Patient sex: F
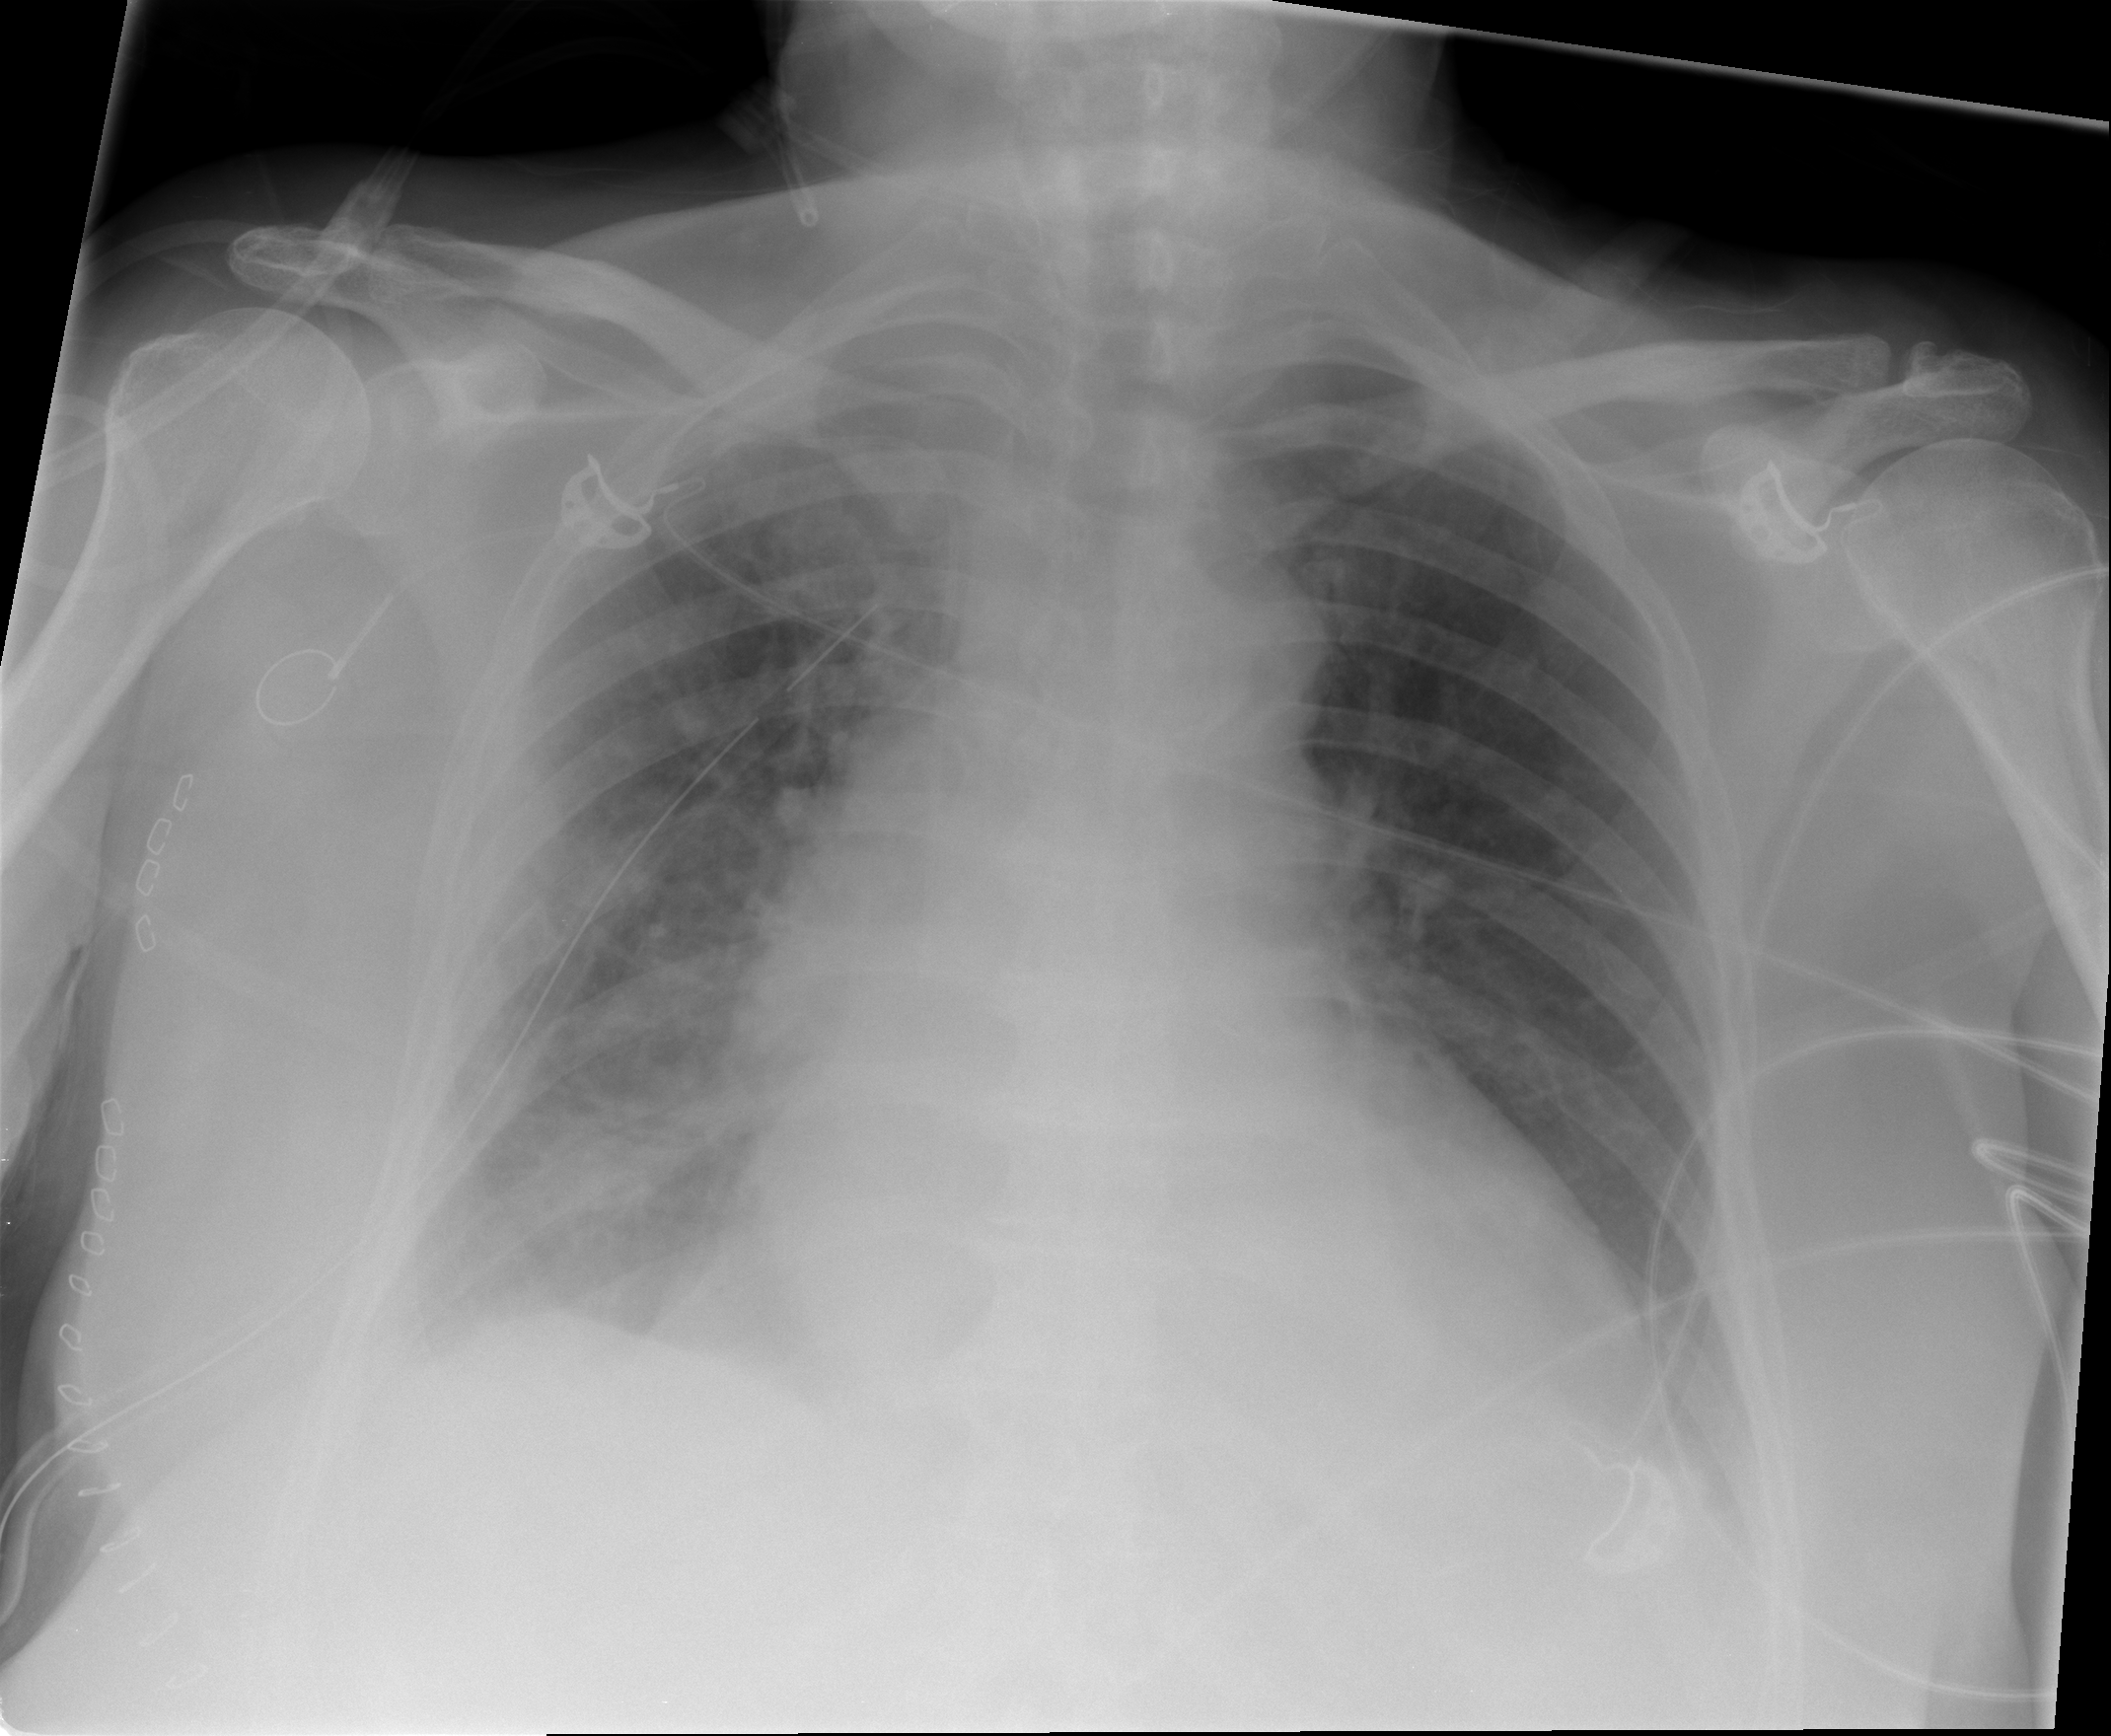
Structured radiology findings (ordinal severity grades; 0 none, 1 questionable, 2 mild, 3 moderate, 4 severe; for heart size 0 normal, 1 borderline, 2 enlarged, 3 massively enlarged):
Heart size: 2
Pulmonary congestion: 0
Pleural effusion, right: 2
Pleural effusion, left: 2
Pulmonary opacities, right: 2
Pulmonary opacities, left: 0
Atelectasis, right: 2
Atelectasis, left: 0